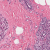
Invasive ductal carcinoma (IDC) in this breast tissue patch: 0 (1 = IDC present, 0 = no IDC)